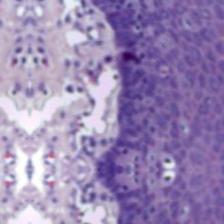
Diagnosis: Normal